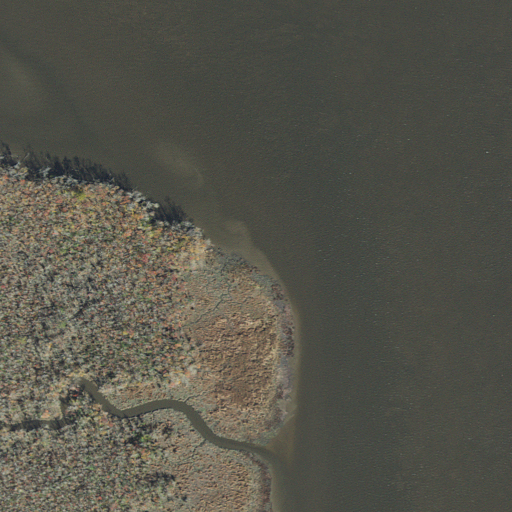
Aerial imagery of cape in Maryland named Fork Point containing open water, woody wetlands, and herbaceous wetlands